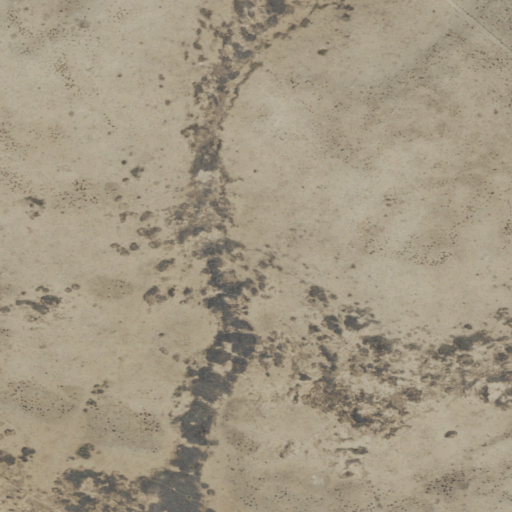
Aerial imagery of valley in New Mexico named Little Cowboy Draw containing shrub and grassland